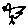
Label: bird